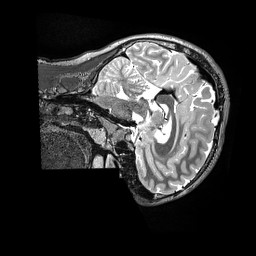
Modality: T2w
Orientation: sagittal
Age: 14
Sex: male
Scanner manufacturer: siemens
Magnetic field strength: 3 T
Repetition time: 3.2 s
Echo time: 0.564 s